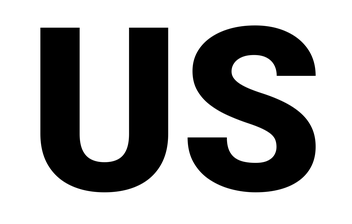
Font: Roboto_Black